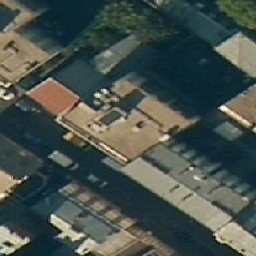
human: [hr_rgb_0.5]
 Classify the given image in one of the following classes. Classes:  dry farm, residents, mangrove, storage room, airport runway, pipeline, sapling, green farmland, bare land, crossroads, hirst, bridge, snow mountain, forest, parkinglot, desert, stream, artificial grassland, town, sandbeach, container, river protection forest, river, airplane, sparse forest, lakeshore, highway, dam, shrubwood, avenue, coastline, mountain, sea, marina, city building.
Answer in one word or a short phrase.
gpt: city building